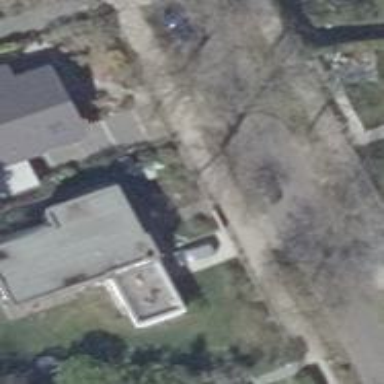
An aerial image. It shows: Avenue of deciduous broadleaved trees.